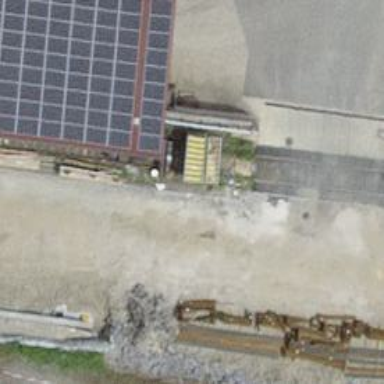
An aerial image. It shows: Rail spur service.